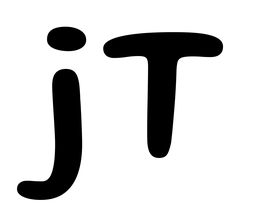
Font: Gluten_Regular